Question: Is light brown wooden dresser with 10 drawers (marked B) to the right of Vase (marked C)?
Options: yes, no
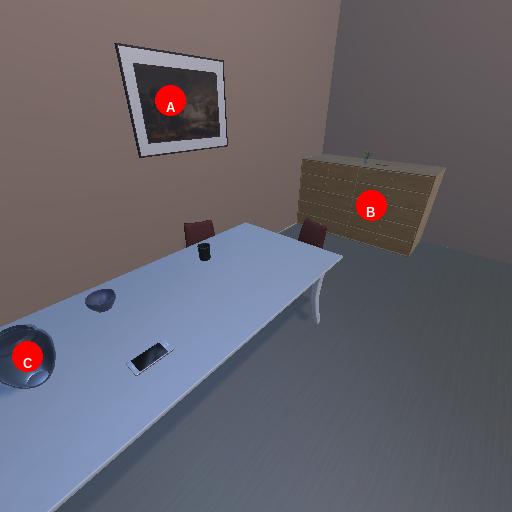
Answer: yes